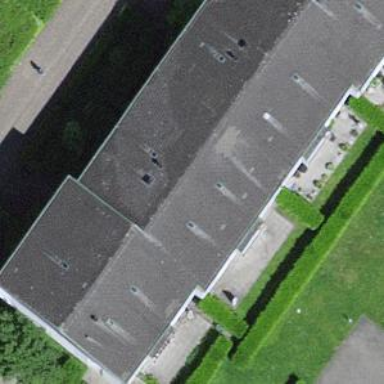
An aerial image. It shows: Gabled roof adorns the apartments building.